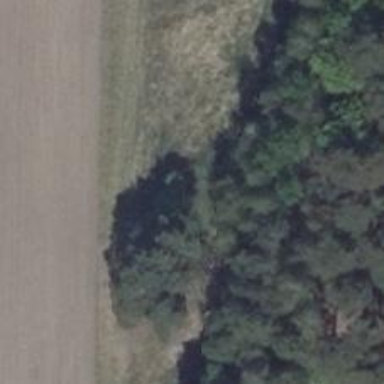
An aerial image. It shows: Hunting stand.